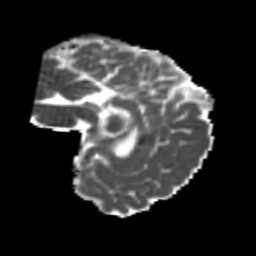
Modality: MD
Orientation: sagittal
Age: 24
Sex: female
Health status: healthy
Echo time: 0.074 s